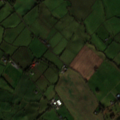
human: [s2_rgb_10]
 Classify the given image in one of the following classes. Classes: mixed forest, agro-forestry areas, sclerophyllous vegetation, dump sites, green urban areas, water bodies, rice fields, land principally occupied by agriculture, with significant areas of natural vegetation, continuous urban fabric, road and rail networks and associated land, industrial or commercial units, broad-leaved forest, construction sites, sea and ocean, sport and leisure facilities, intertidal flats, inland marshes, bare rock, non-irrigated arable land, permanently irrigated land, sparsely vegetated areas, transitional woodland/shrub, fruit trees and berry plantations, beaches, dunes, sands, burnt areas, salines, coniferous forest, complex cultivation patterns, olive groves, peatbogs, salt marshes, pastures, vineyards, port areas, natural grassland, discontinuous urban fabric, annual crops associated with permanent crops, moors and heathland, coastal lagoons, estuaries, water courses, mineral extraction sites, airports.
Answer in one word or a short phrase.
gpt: pastures